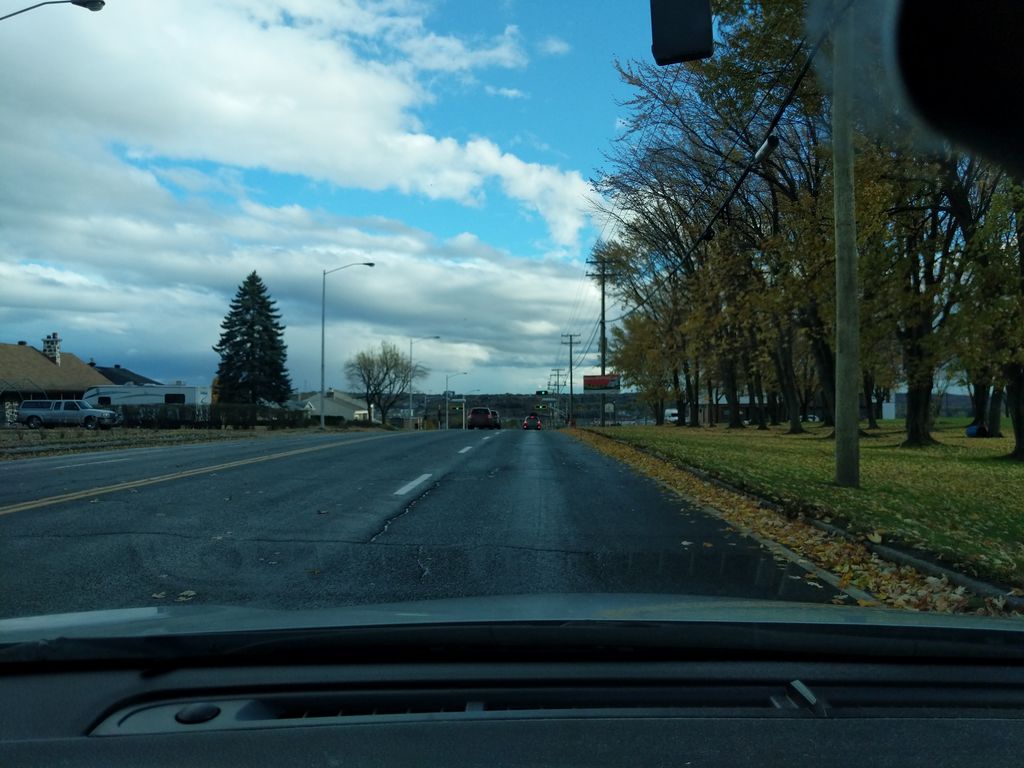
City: quebec_city